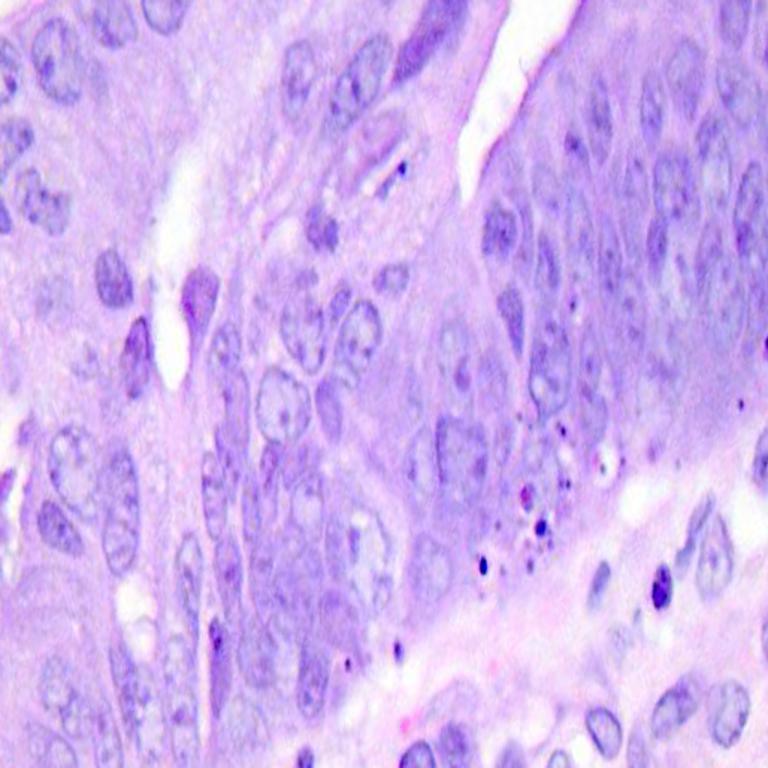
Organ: colon
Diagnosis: adenocarcinomas